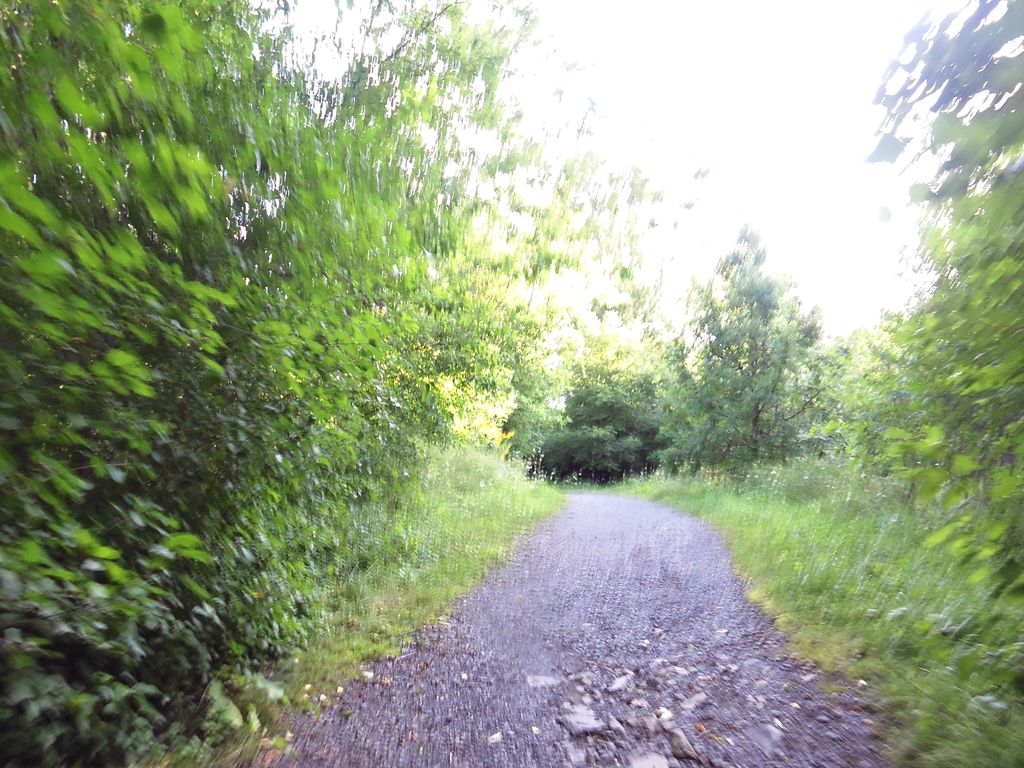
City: ottawa-gatineau